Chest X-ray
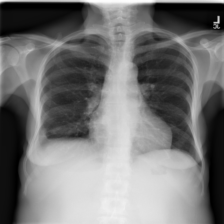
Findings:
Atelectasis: negative
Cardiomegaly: negative
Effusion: negative
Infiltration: negative
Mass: negative
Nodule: negative
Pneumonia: negative
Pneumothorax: negative
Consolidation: negative
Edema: negative
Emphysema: negative
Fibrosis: negative
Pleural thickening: negative
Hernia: negative